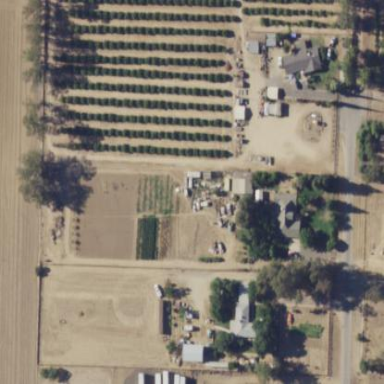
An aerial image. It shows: Orange orchard with rows of orange trees.